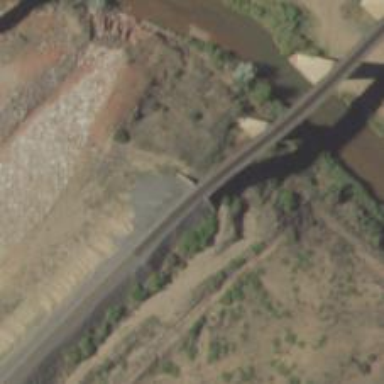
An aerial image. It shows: Bridge over railway line.